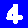
Digit: 4